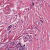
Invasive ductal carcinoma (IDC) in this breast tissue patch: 1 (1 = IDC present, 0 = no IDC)